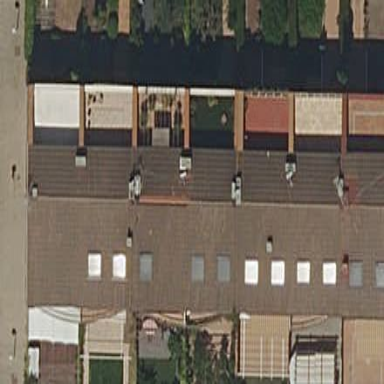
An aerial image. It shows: Terrace building.